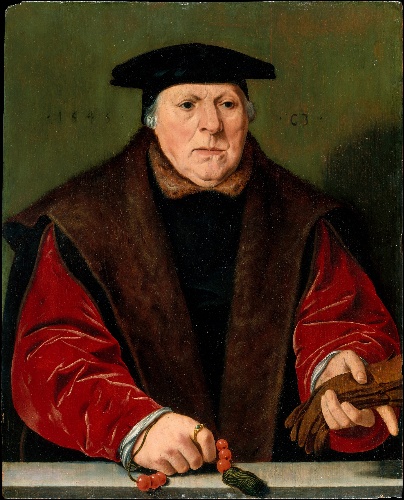
Title: Portrait of a Man with a Rosary
Artist: Jan Cornelisz Vermeyen
Date: 1545
Object type: Painting
Classification: Paintings
Medium: Oil on wood
Dimensions: 20 x 16 1/4 in. (50.8 x 41.3 cm)
Department: European Paintings
Credit line: The Jack and Belle Linsky Collection, 1982
Accession year: 1982
Repository: Metropolitan Museum of Art, New York, NY
Tags: Men|Portraits|Rosaries